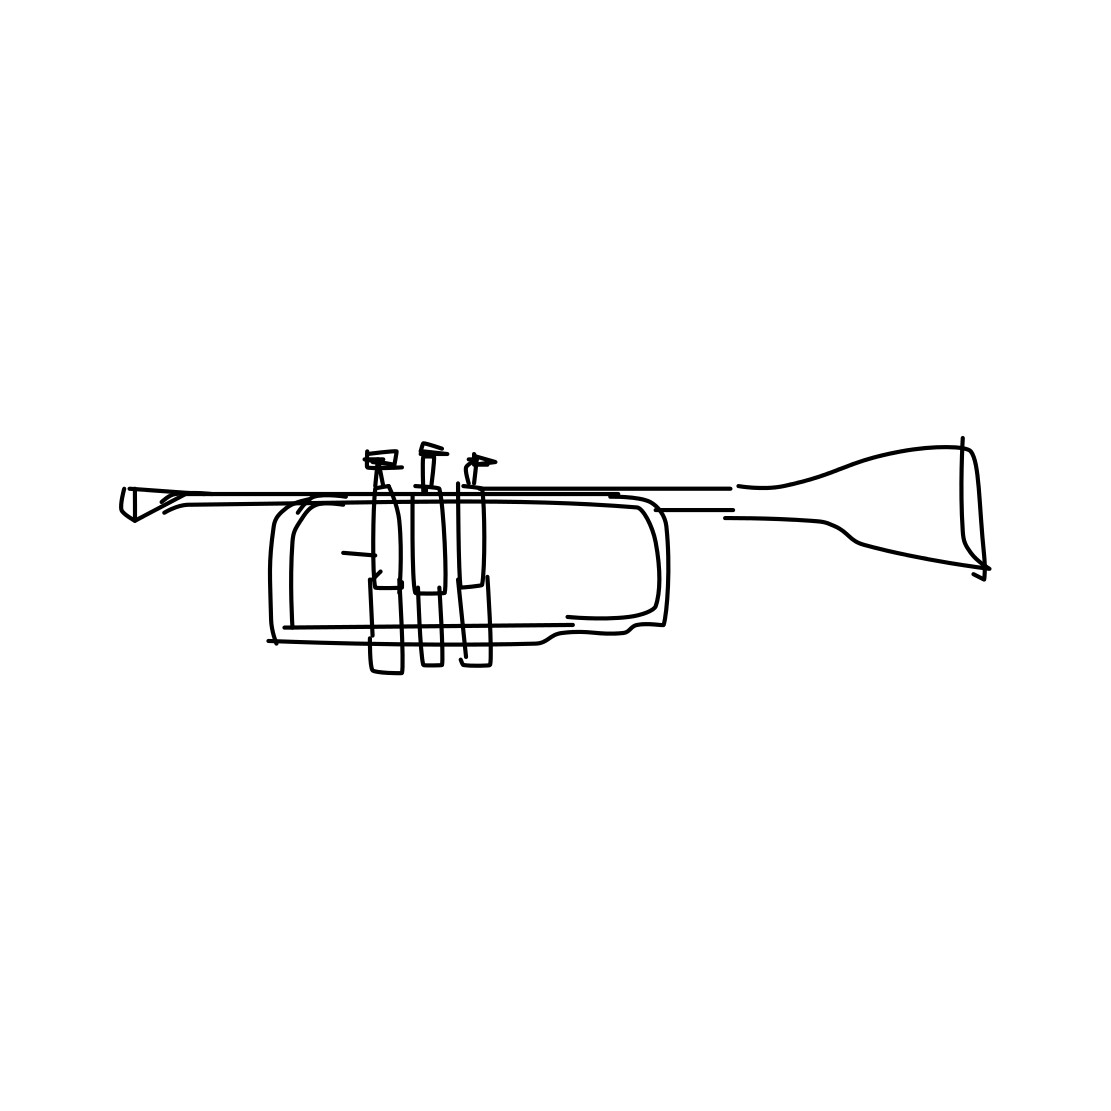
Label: trumpet